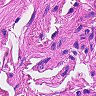
Metastatic tissue present: no